Question: I have a CollectionView and what I want to do is when someone taps on one cell, this cell takes you a another view where it shows you all images related to the selected cell.

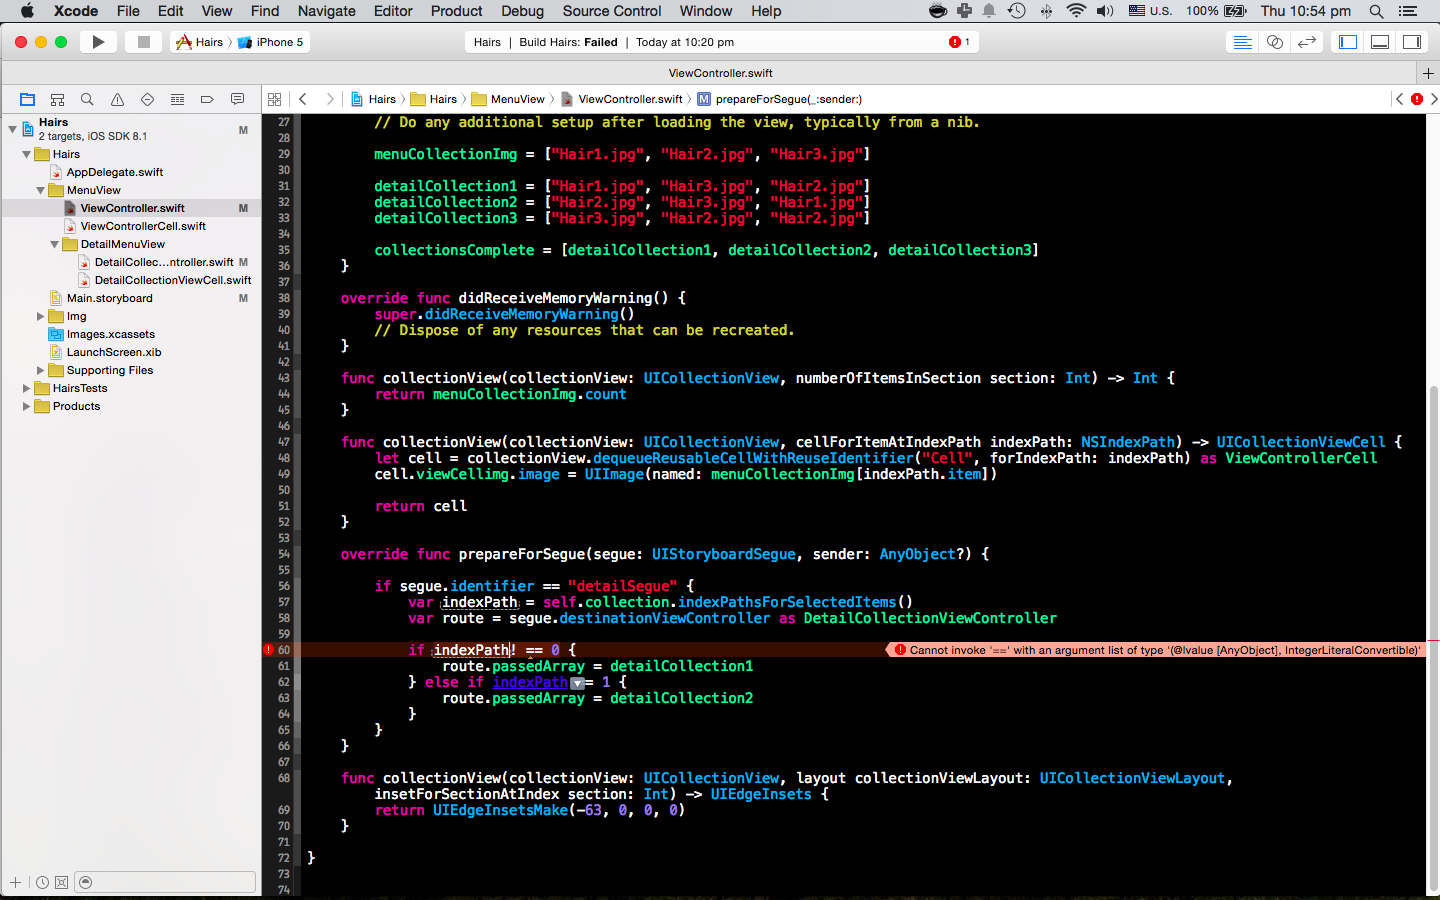
Answer: '''
let route = segue.destinationViewController as DetailCollectionViewController
if let indexPath = collectionView.indexPathsForSelectedItems()?.first as? NSIndexPath {
switch indexPath.item {
case 0:
route.passedArray = detailCollection1
case 1:
route.passedArray = detailCollection2
default:
break
}
}
/* for multiple selection
// iterate over the indexPathsForSelectedItems if it is not nil
for indexPath in collectionView.indexPathsForSelectedItems() as [NSIndexPath] {
// do your wok
}
*/
'''